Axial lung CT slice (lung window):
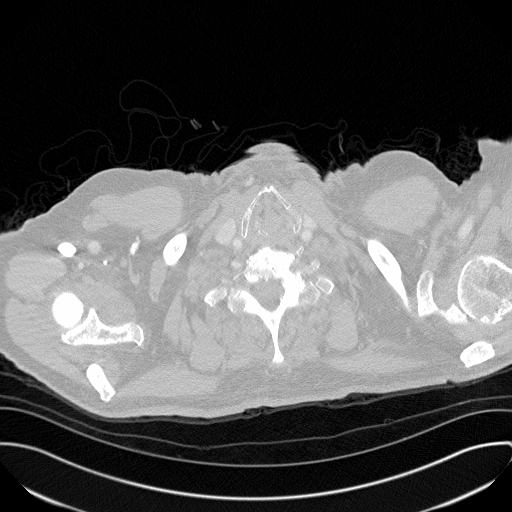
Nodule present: no